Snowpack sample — Buffalo Mountain, Silverthorne, Colorado, USA (2/22/26, 2:02 PM MST)
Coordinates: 39.622, -106.113
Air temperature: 33 °F
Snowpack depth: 63 cm
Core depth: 50 cm
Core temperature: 28.4 °F
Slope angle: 11°, slope face: 116°
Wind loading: low
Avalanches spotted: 0
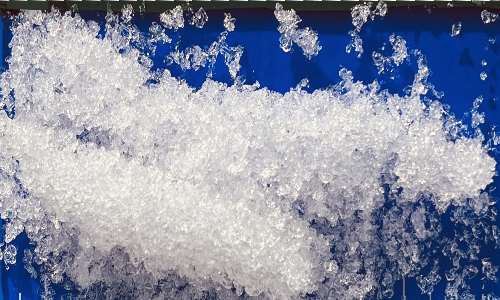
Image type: core
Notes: In a firebreak similar to site 1, minimal wind loading with no spotted avalanches (not many faces in view though)